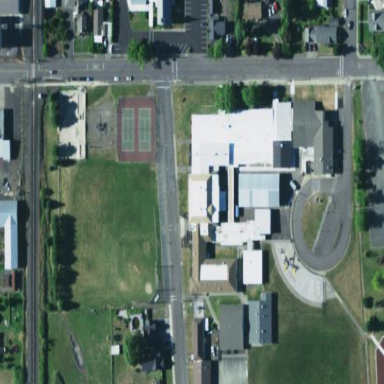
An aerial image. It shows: School building.